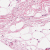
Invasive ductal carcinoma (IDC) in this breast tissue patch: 0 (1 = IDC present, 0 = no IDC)